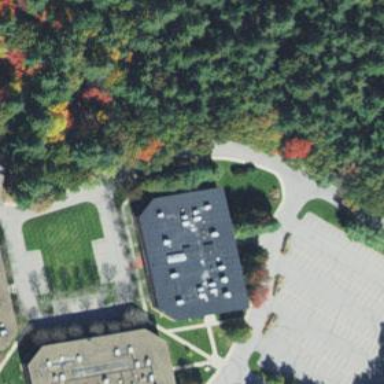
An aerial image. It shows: Office building.